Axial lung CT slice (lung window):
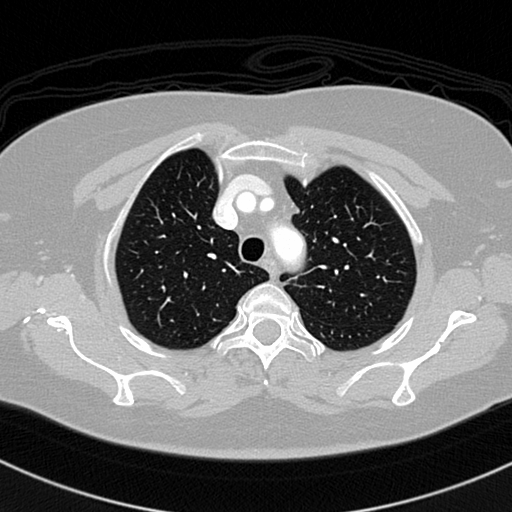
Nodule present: no